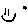
Label: smiley face